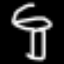
Label: mushroom